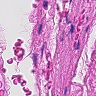
Metastatic tissue present: no